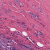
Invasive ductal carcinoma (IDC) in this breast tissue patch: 0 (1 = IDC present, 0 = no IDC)